Question: I am trying to load the FXML file and show it as an application window, but i get an exception. The FXML file was created by the FXML Scene Builder.
Here are the codes for the class
'''
public class Main extends Application {
public static void main(String[] args) {
launch(args);
}
@Override
public void start(Stage primaryStage) throws Exception {
primaryStage.setScene(FXMLLoader.load(getClass().getResource("sample.fxml")));
primaryStage.show();
}
}
'''
and FXML file
'''
<?xml version="1.0" encoding="UTF-8"?>
<?import javafx.scene.control.Button?>
<?import javafx.scene.control.TitledPane?>
<?import javafx.scene.layout.AnchorPane?>
<TitledPane animated="false" maxHeight="-Infinity" maxWidth="-Infinity" minHeight="-Infinity" minWidth="-Infinity"
prefHeight="400.0" prefWidth="600.0" text="Pass4D" xmlns:fx="http://javafx.com/fxml/1"
xmlns="http://javafx.com/javafx/8">
<content>
<AnchorPane minHeight="0.0" minWidth="0.0" prefHeight="180.0" prefWidth="200.0">
<children>
<Button layoutX="211.0" layoutY="134.0" mnemonicParsing="false" prefHeight="33.0" prefWidth="177.0"
text="Log in"/>
<Button layoutX="212.0" layoutY="170.0" mnemonicParsing="false" prefHeight="33.0" prefWidth="175.0"
text="Exit"/>
</children>
</AnchorPane>
</content>
</TitledPane>
'''
And here is the exception i get
'''
Exception in Application start method
Exception in thread "main" java.lang.RuntimeException: Exception in Application start method
at com.sun.javafx.application.LauncherImpl.launchApplication1(LauncherImpl.java:875)
at com.sun.javafx.application.LauncherImpl.lambda$launchApplication$147(LauncherImpl.java:157)
at com.sun.javafx.application.LauncherImpl$$Lambda$1/<PHONE>.run(Unknown Source)
at java.lang.Thread.run(Thread.java:745)
Caused by: java.lang.NullPointerException: Location is required.
at javafx.fxml.FXMLLoader.loadImpl(FXMLLoader.java:3201)
at javafx.fxml.FXMLLoader.loadImpl(FXMLLoader.java:3169)
at javafx.fxml.FXMLLoader.loadImpl(FXMLLoader.java:3142)
at javafx.fxml.FXMLLoader.loadImpl(FXMLLoader.java:3118)
at javafx.fxml.FXMLLoader.loadImpl(FXMLLoader.java:3098)
at javafx.fxml.FXMLLoader.load(FXMLLoader.java:3091)
at Pass4D.start(Pass4D.java:19)
at com.sun.javafx.application.LauncherImpl.lambda$launchApplication1$153(LauncherImpl.java:821)
at com.sun.javafx.application.LauncherImpl$$Lambda$51/317090070.run(Unknown Source)
at com.sun.javafx.application.PlatformImpl.lambda$runAndWait$166(PlatformImpl.java:323)
at com.sun.javafx.application.PlatformImpl$$Lambda$47/<PHONE>.run(Unknown Source)
at com.sun.javafx.application.PlatformImpl.lambda$null$164(PlatformImpl.java:292)
at com.sun.javafx.application.PlatformImpl$$Lambda$49/<PHONE>.run(Unknown Source)
at java.security.AccessController.doPrivileged(Native Method)
at com.sun.javafx.application.PlatformImpl.lambda$runLater$165(PlatformImpl.java:291)
at com.sun.javafx.application.PlatformImpl$$Lambda$48/<PHONE>.run(Unknown Source)
at com.sun.glass.ui.InvokeLaterDispatcher$Future.run(InvokeLaterDispatcher.java:95)
'''
What am i doing wrong?
p.s. here is the project structure

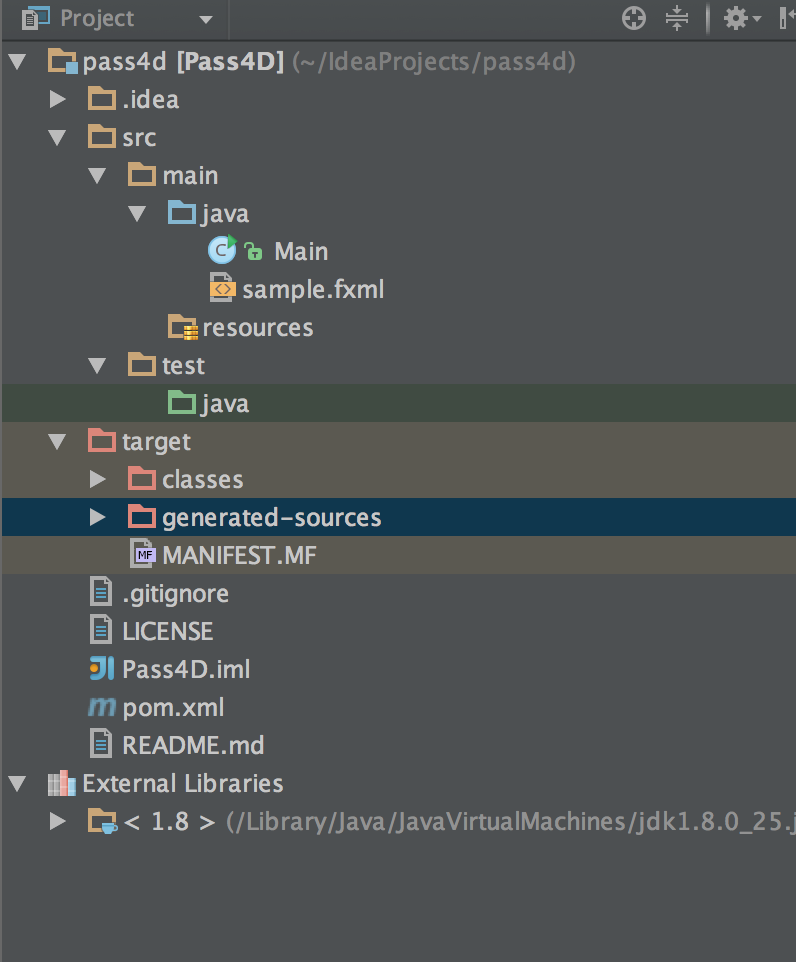
Answer: The short answer is 'getClass().getResource("sample.fxml")' returns 'null' silently if the resource cannot be found on the runtime , not the current directory etc.
So this depends on your IDE project setup, if you're using eclipse try adding the folder that 'sample.fxml' resides in the run configuration.
Some ideas...
- 'getClass().getResource("/sample.fxml")'- 'sample.fxml''.java''src/main/resources'